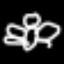
Label: angel